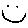
Label: smiley face